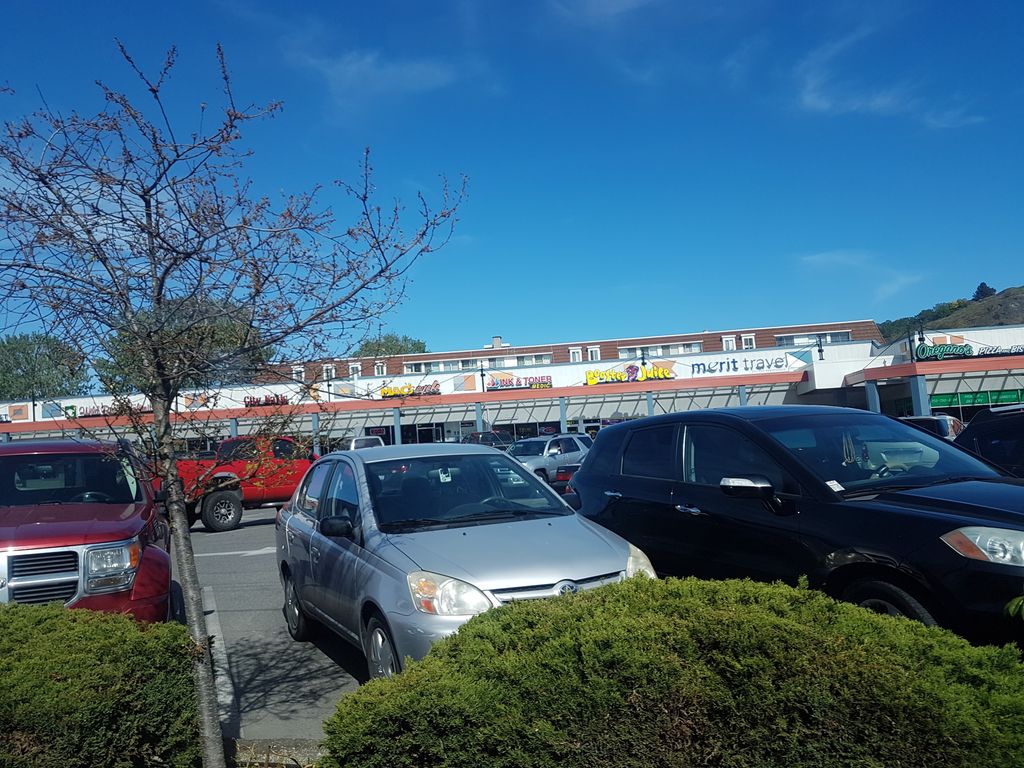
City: victoria